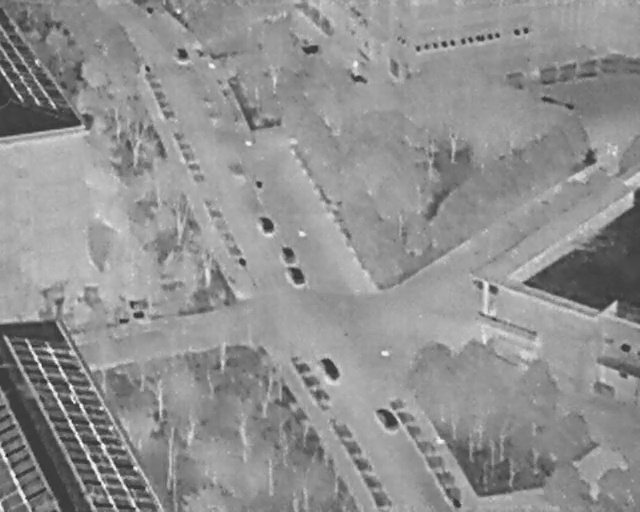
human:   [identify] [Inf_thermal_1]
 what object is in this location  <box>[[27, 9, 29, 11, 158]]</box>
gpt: <ref>1 small car at the top left</ref>